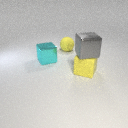
large cyan metal cube to the left of large yellow rubber cube